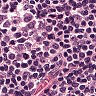
Metastatic tissue present: no